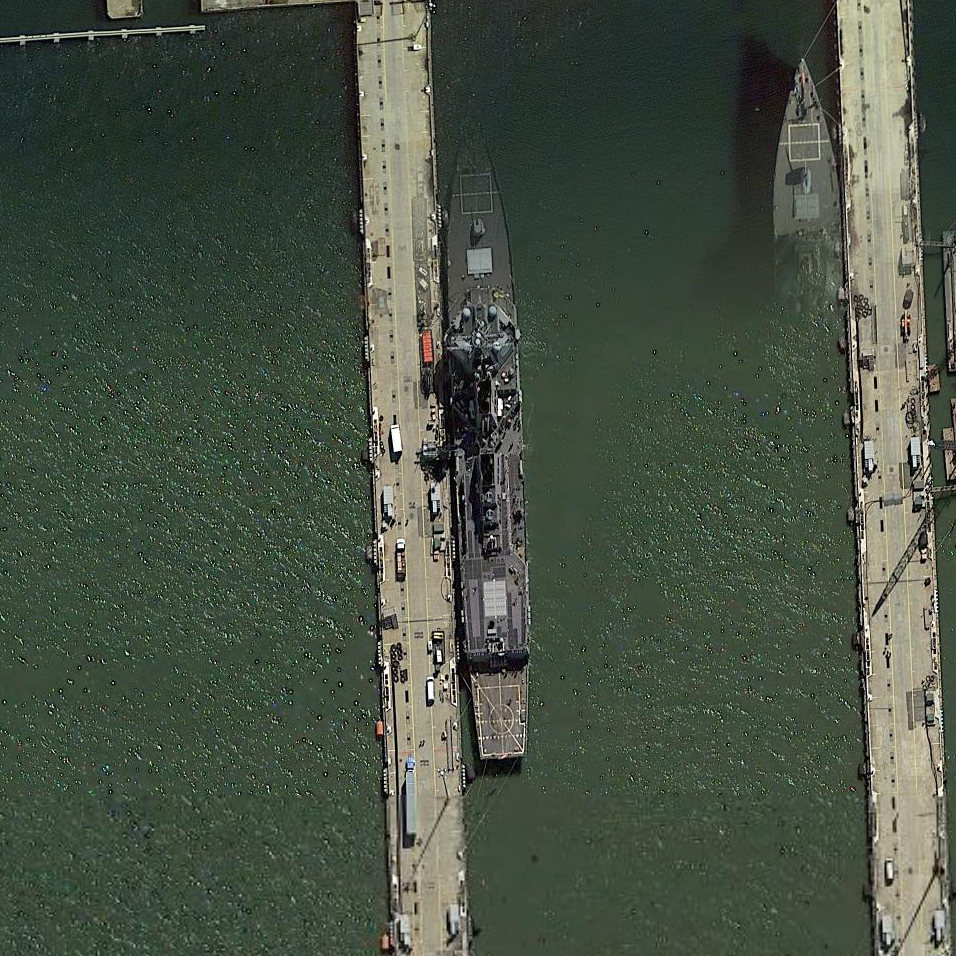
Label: destroyer